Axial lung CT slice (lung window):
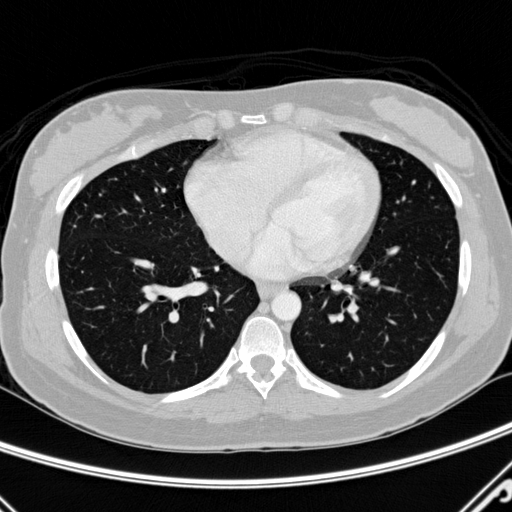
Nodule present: yes
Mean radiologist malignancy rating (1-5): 2